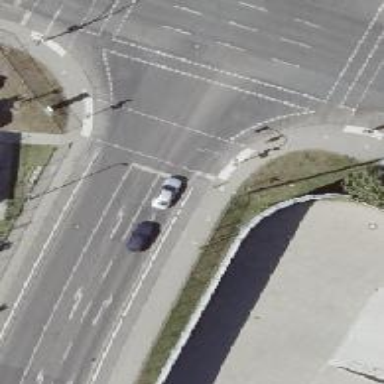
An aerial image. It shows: Road with traffic signals.